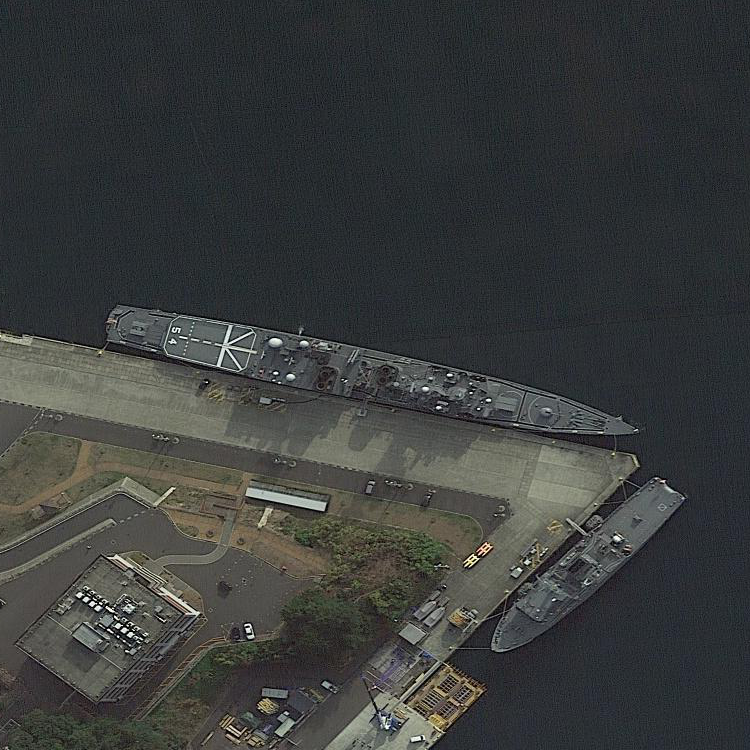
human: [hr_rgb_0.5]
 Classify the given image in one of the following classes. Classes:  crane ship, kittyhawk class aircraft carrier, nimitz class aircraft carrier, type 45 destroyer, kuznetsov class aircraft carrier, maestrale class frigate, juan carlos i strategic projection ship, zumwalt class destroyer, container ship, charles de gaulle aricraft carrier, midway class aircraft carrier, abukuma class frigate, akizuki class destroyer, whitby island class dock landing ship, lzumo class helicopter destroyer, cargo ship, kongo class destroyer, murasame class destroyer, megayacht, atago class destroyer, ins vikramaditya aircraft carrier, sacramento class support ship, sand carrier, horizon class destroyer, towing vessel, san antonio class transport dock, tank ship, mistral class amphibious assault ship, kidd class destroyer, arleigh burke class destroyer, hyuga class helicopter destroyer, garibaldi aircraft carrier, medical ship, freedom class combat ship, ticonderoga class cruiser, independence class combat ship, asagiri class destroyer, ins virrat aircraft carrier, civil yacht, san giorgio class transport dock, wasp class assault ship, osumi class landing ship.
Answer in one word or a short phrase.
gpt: Asagiri class destroyer